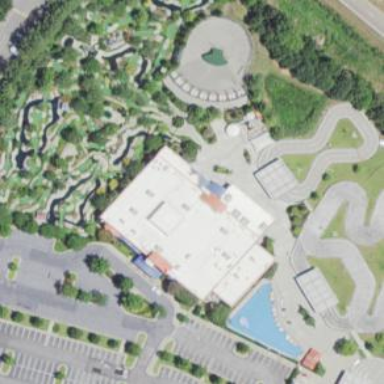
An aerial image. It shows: Miniature golf leisure land.